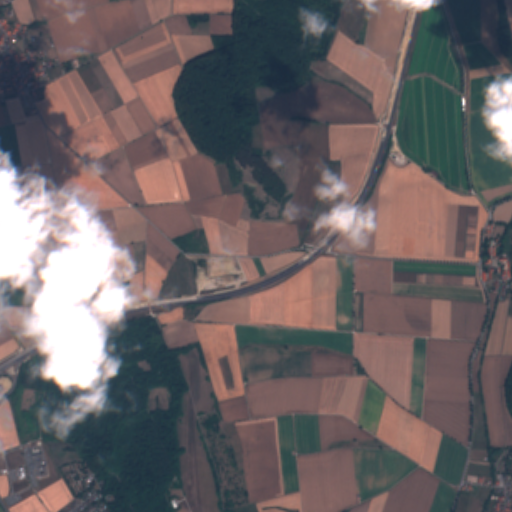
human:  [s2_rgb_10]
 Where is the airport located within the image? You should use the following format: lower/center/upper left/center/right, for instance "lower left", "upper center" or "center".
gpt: The airport is located in the lower left of the image.
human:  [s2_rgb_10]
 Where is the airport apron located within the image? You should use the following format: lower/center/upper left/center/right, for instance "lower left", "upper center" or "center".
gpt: The airport apron is located in the lower center of the image.
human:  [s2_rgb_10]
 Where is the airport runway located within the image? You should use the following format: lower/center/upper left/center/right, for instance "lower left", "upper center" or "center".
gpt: The airport runway is located in the lower center of the image.
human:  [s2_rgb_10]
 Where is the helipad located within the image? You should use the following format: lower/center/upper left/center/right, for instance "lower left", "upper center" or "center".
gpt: The helipad is located in the lower left of the image.
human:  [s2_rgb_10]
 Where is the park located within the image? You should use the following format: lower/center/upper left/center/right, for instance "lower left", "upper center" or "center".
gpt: The park is located in the lower right of the image.
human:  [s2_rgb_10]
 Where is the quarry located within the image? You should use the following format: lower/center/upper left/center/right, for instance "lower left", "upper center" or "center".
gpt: The quarry is located in the upper center of the image.
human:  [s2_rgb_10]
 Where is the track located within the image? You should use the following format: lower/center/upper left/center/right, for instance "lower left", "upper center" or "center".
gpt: There is no track in the image.